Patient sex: M
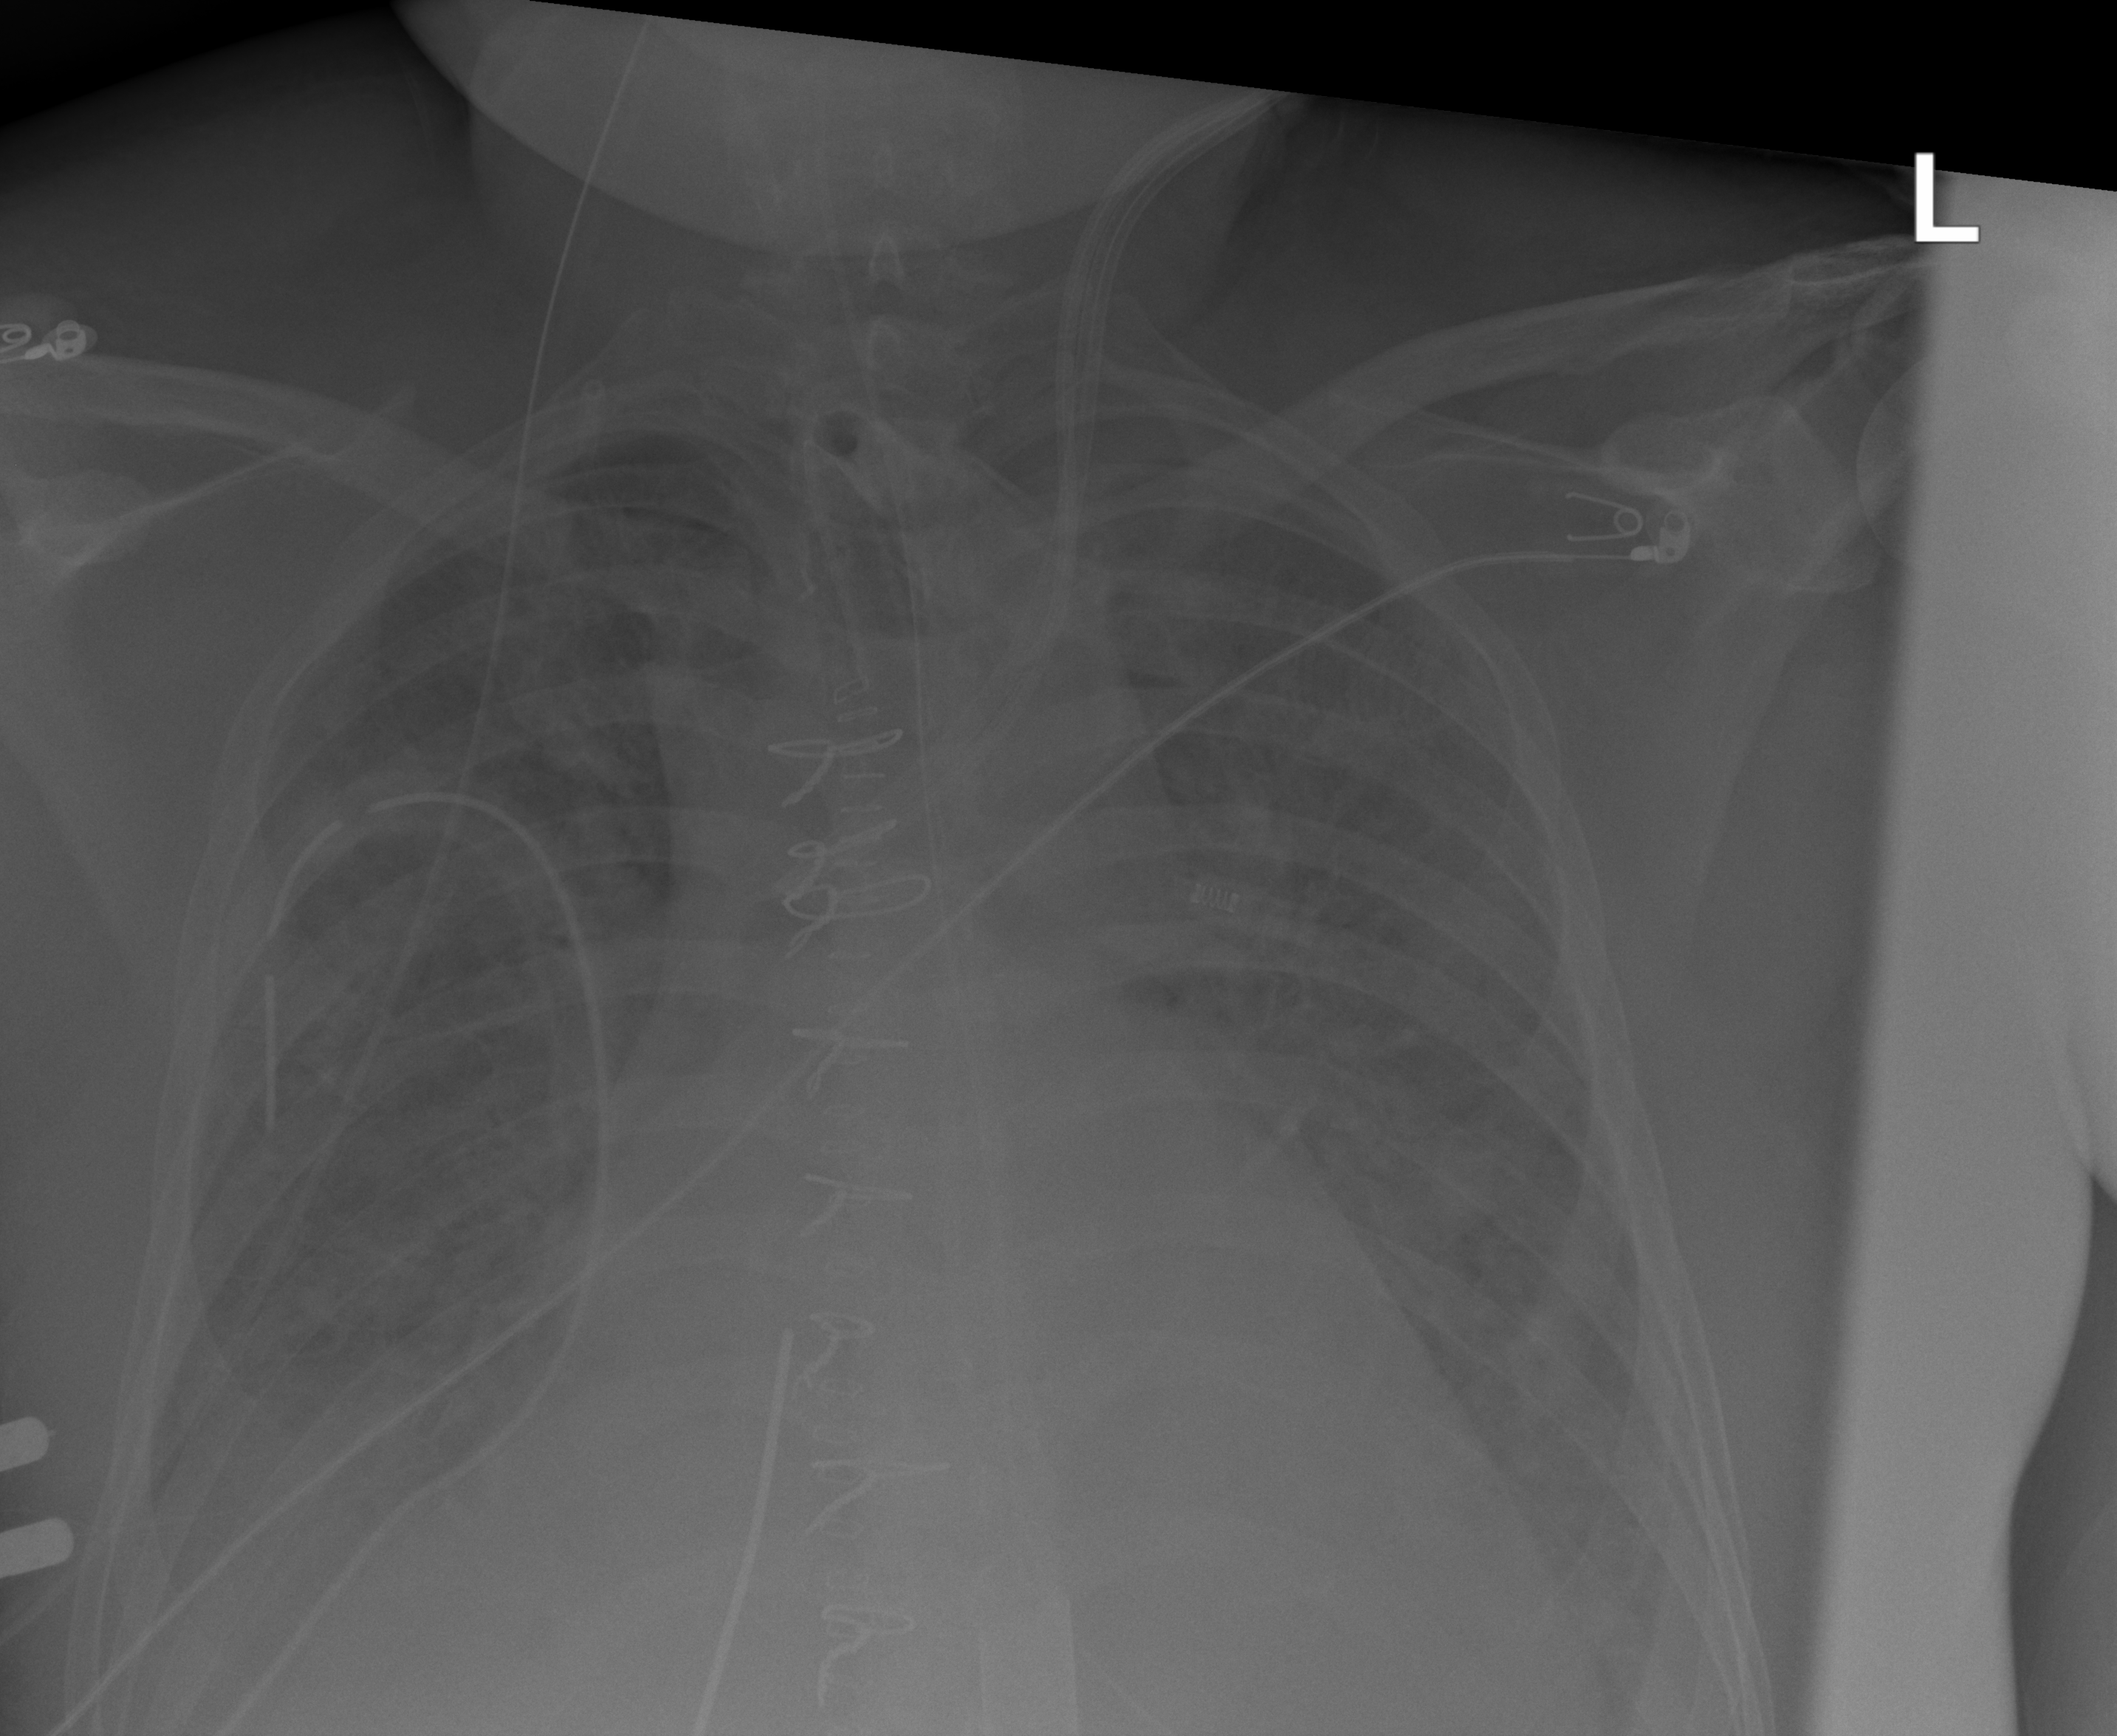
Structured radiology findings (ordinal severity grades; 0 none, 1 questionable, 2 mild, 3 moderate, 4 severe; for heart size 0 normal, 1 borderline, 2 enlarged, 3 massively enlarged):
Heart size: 2
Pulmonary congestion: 2
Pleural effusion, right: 2
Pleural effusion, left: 2
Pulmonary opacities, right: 0
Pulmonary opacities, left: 0
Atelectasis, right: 2
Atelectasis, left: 2